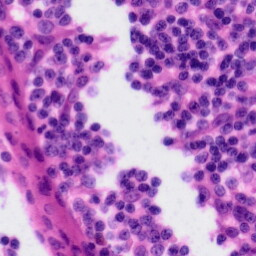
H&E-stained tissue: Tonsil